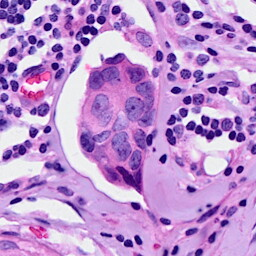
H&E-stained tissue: Breast